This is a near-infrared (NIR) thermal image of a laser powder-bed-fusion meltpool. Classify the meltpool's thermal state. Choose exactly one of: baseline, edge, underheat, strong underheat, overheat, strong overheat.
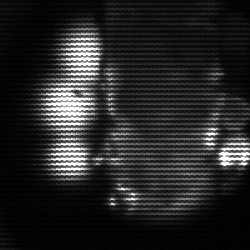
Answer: strong underheat